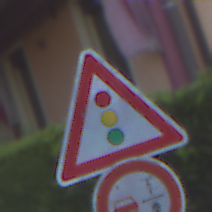
Verkehrszeichen: Lichtzeichenanlage
Zusatzzeichen unten: VerbotUeberholenEinspurigeFahrzeuge
Umgebung: Outdoor, Urban
Tageszeit: SunriseSunset
Wetter: Clear
Licht: Natural
Jahreszeit: NotSpecified
Kontrast: LowContrast